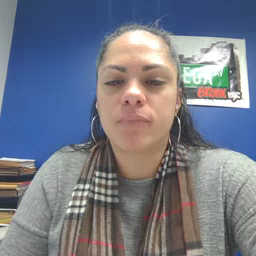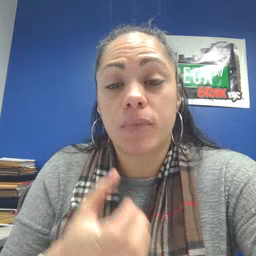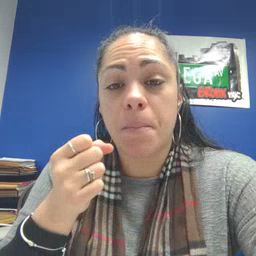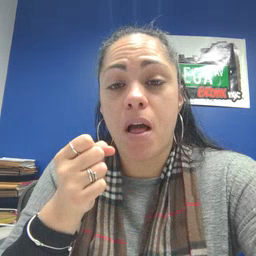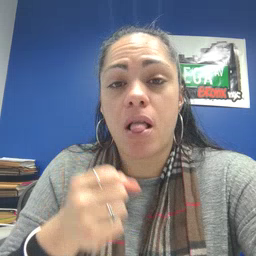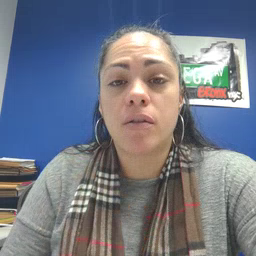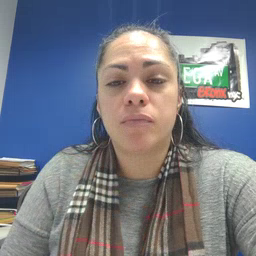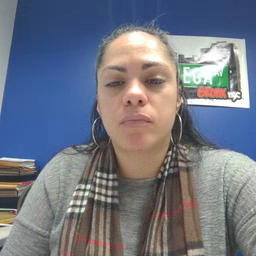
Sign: milk